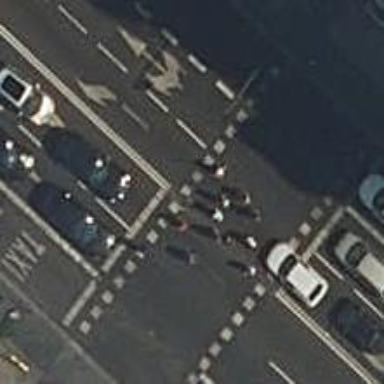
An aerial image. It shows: Road with traffic signals.